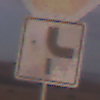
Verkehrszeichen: VerlaufVorfahrtsstrasse10
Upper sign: Stop
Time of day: SunriseSunset
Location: Outdoor (Nature)
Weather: PartlyCloudy
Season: NotSpecified
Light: Natural